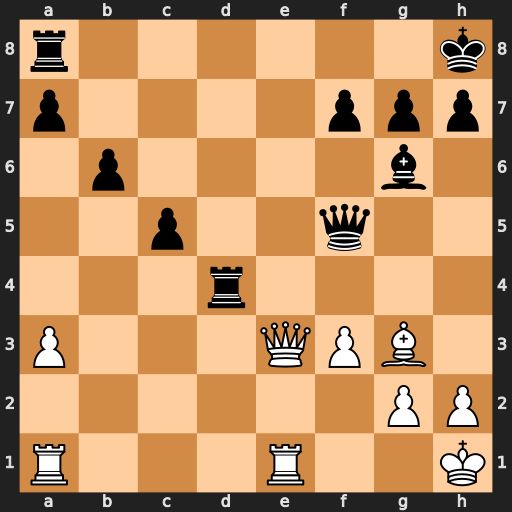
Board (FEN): r6k/p4ppp/1p4b1/2p2q2/3r4/P3QPB1/6PP/R3R2K
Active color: w
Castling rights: -
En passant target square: -
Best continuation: Qe8+ Rxe8 Rxe8#